Question: Whenever I move the view on my leaflet map, polylines whose centers are no longer in view are removed. I have a polyline with a large stroke size (~500px) that is not visible even when part of it should be. This same problem can also be observed when dragging the map, polylines are not redrawn until the drag ends. Example shown below.

I have tried adding a listener for the leaflet 'remove' event but that is not triggering. I also tried overriding the 'onRemove' method for the polyline but that did not work. For now to get around this I have made the map bigger than the screen, but that causes some slowdown.
I assume it is a performance feature to remove non-visible polylines from the map. Does anyone know if that this can be disabled?
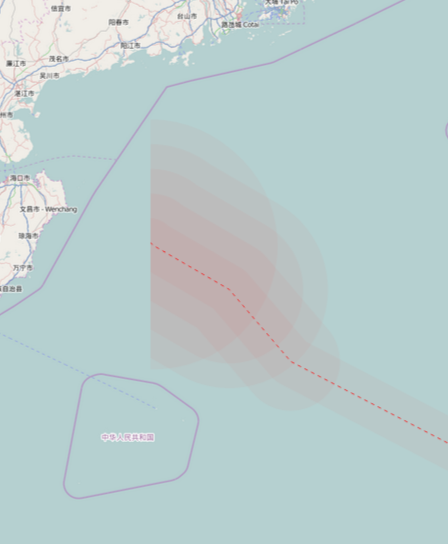
Answer: I needed to set 'L.Path.CLIP_PADDING'.
Found by looking through closed issues on the github repo. <URL>.
Also in the docs: <URL>
"How much to extend the clip area around the map view (relative to its size, e.g. 0.5 is half the screen in each direction). Smaller values mean that you will see clipped ends of paths while you're dragging the map, and bigger values decrease drawing performance."